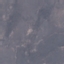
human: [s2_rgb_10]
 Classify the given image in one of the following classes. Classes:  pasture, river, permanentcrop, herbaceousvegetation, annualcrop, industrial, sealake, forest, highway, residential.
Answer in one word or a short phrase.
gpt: HerbaceousVegetation